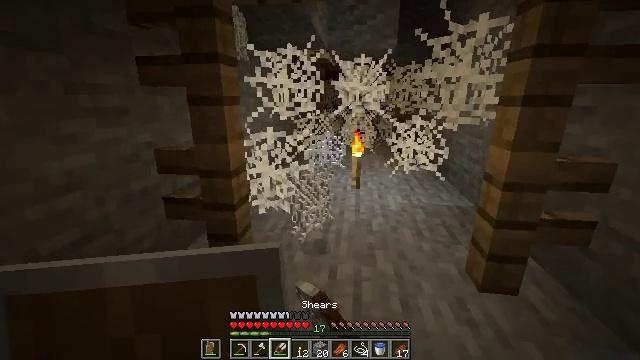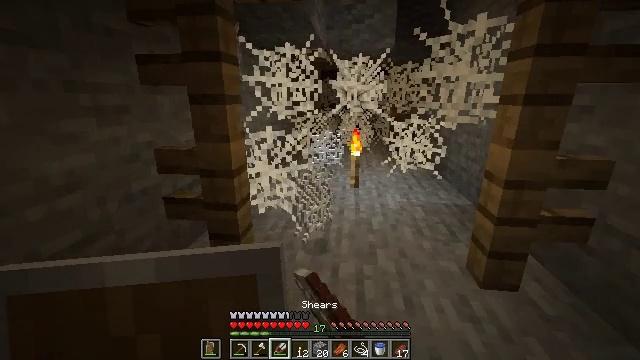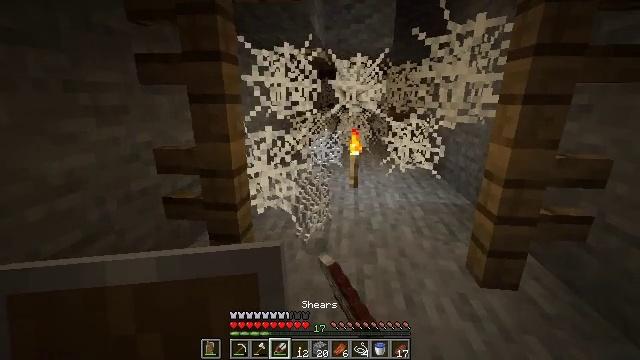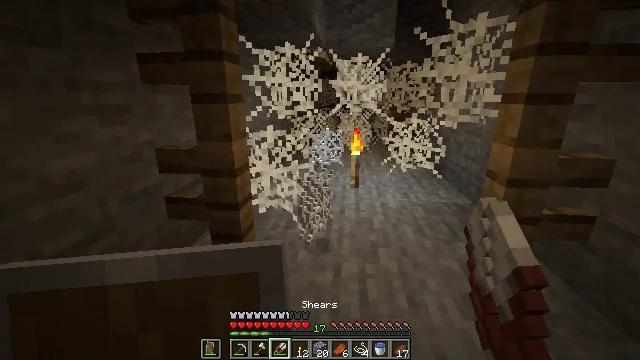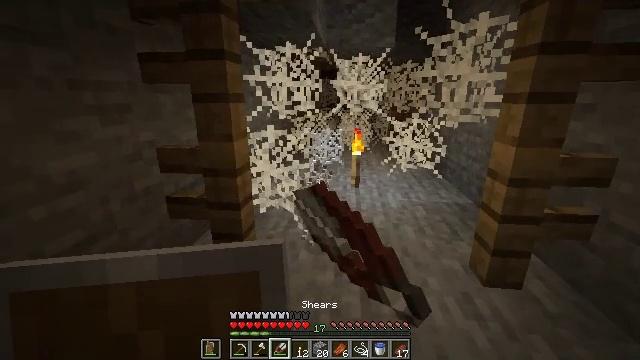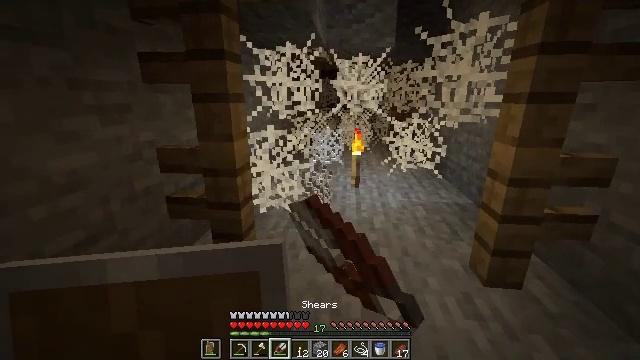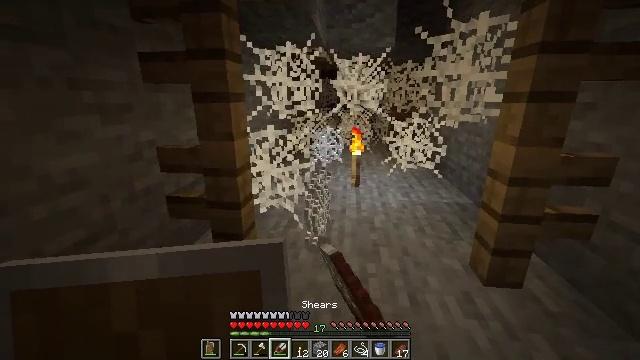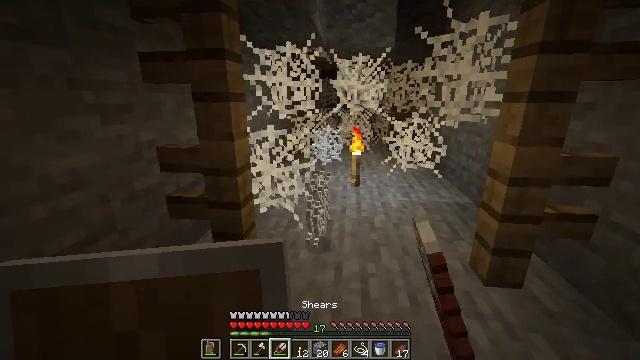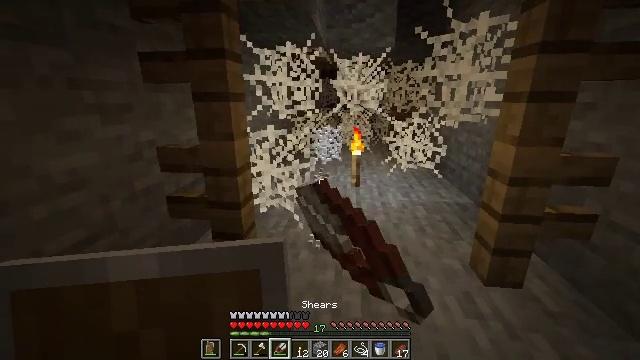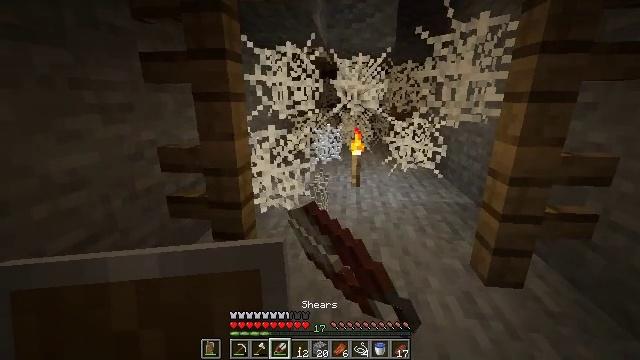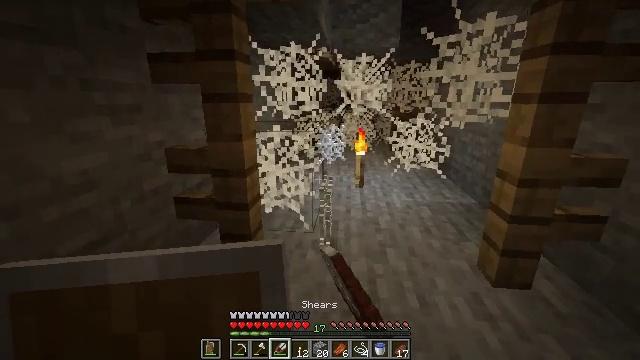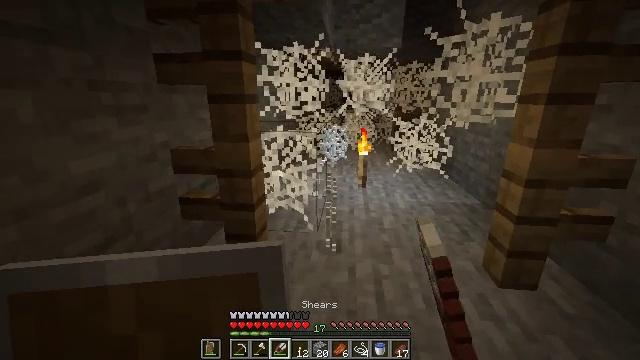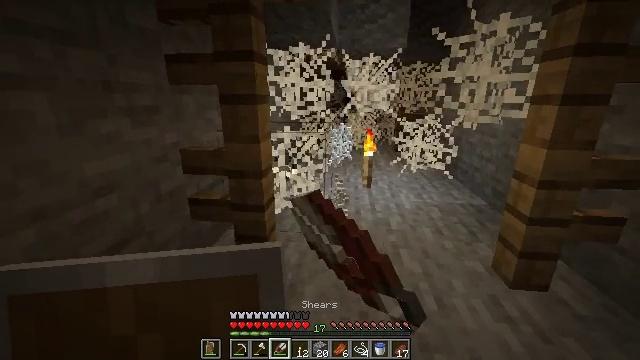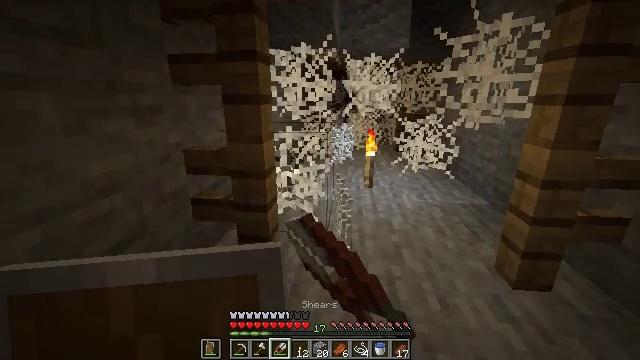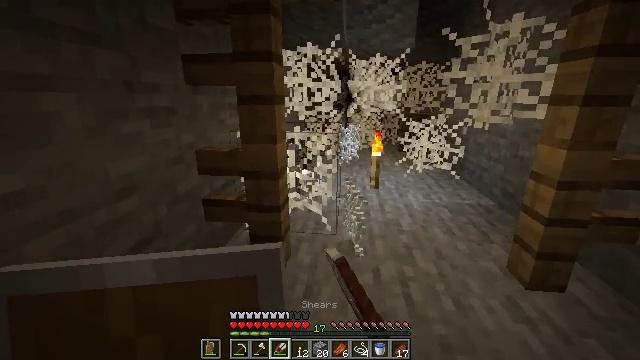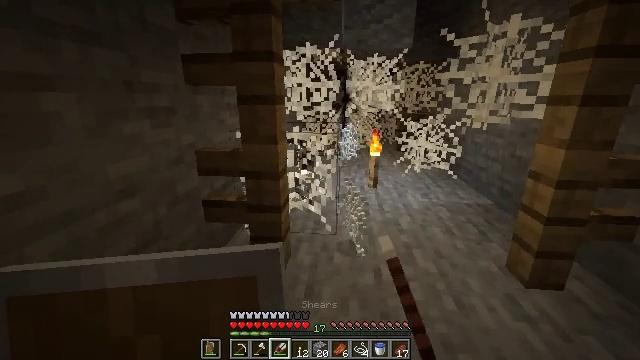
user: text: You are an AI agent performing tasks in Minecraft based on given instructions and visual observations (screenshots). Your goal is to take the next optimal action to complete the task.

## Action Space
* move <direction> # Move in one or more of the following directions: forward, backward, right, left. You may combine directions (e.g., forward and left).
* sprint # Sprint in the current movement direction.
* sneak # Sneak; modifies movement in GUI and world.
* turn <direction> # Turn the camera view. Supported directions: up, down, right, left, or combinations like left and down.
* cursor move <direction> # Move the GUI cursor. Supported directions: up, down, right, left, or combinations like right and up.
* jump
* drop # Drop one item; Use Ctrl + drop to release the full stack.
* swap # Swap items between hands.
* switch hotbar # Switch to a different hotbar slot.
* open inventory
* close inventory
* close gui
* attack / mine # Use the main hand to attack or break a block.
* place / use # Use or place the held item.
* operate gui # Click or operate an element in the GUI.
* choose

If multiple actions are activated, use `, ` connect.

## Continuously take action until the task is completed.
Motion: motion action
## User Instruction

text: Gather cobweb from abandoned mineshafts.
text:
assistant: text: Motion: sneak, turn right, attack / mine
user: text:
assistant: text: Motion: sneak, attack / mine
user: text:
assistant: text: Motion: sneak, attack / mine
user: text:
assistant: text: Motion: sneak, attack / mine
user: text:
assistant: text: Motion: sneak, attack / mine
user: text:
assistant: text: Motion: sneak, attack / mine
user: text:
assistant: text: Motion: sneak, attack / mine
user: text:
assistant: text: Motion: sneak, attack / mine
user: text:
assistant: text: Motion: move left, sneak, attack / mine
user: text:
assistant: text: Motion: move left, sneak, attack / mine
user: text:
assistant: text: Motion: move left, sneak, attack / mine
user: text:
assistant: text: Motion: move left, sneak, attack / mine
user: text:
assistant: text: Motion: move left, sneak, attack / mine
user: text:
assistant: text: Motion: move left, sneak, attack / mine
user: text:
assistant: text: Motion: move left, sneak, attack / mine
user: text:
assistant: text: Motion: move left, sneak, turn right, attack / mine
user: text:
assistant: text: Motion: move left, sneak, turn right, attack / mine
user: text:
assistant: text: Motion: sneak, attack / mine
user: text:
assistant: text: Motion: sneak, attack / mine
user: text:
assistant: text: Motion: sneak, attack / mine
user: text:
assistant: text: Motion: sneak, attack / mine
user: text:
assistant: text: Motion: sneak, turn right and up, attack / mine
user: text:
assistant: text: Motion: move forward and move left, sneak, turn right and up, attack / mine
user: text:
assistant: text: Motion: move forward and move left, sneak, turn right and up, attack / mine
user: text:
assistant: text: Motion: move forward and move left, sneak, turn right and up, attack / mine
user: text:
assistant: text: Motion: move forward and move left, sneak, attack / mine
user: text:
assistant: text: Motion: move forward and move left, sneak, attack / mine
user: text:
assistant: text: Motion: move forward and move left, sneak, attack / mine
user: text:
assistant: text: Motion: move left, sneak, attack / mine
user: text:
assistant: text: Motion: move left, sneak, attack / mine